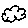
Label: cloud